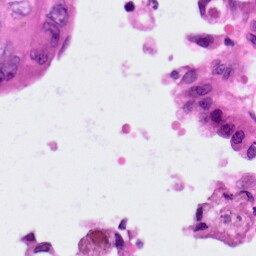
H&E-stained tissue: Lung